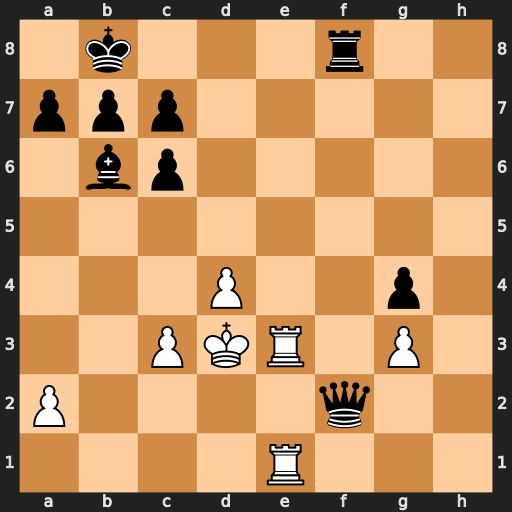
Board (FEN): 1k3r2/ppp5/1bp5/8/3P2p1/2PKR1P1/P4q2/4R3
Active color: w
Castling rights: -
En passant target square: -
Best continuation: Re8+ Rxe8 Rxe8#